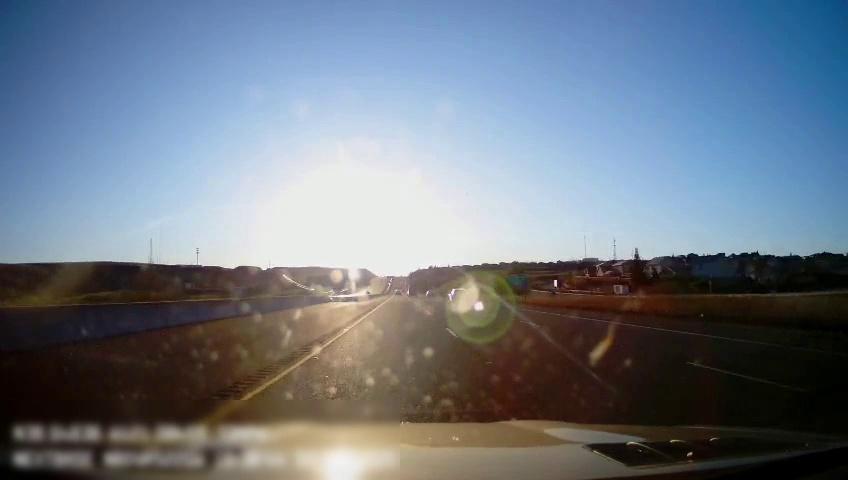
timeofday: Day
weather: Sunny
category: Drivable Space
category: Drivable Space
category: Vehicles | Car
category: Vehicles | Truck
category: Lanes | Current Lane
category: Lanes | Current Lane
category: Lanes | Alternate Lane
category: Lanes | Alternate Lane
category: Traffic | Signs